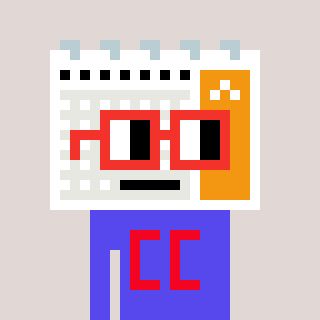
a pixel art character with square red glasses, a calendar-shaped head and a computerblue-colored body on a warm background